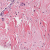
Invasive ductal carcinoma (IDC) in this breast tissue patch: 1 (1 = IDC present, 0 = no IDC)